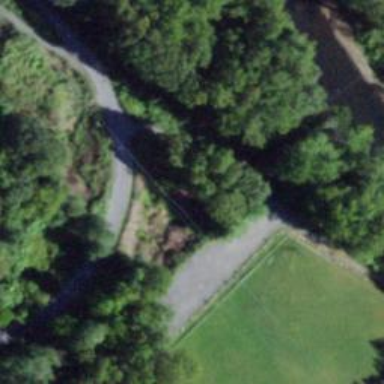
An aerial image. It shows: Abandoned railway.